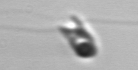
Label: Chrysochromulina_lanceolata